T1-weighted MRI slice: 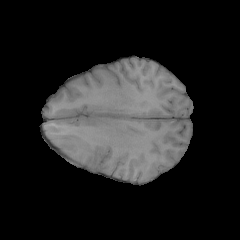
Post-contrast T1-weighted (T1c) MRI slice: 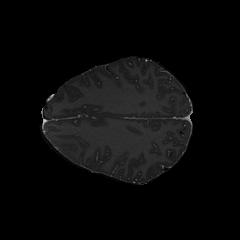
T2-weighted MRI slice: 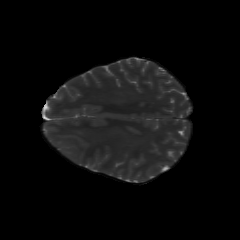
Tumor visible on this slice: yes